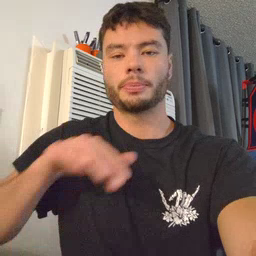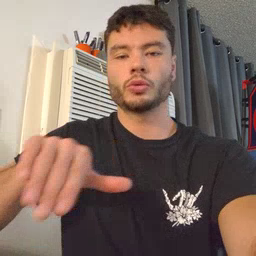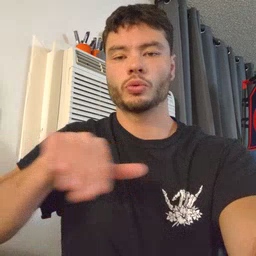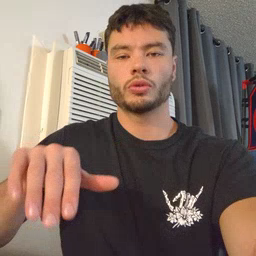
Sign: pool